Question: I've been scratching my head over this for the last few hours. I'm trying to make an input field that stays put at the bottom of the page, similar to the Omegle chat bar.

I've set my height to 100% (well, 99, because if it's set to 100 the page has unnecessary scroll bars) and set the CSS 'bottom' property to '0', but no matter what I try, the bar stays floating around 10% down the page.
My CSS code is:
'''
html {
height:99%;
width:99%;
}
input.chatbar {
bottom:0;
width:90%;
height:5%;
outline:none;
resize: none;
border:none;
border-bottom:#000 medium solid !important;
}
'''
and my HTML code is
'''
<!DOCTYPE html PUBLIC "-//W3C//DTD XHTML 1.0 Transitional//EN" "http://www.w3.org/TR/xhtml1/DTD/xhtml1-transitional.dtd">
<html xmlns="http://www.w3.org/1999/xhtml">
<head>
<meta http-equiv="Content-Type" content="text/html; charset=utf-8" />
<title>Global Chat</title>
</head>
<body>
<input class="chatbar" />
</body>
</html>
'''
and <URL> is a JSFiddle of it.
I want it to float above the page and scroll with the user, like the Omegle bar. How would I do this?
Sorry, I know this is a basic question, but I can't find the answer anywhere else.
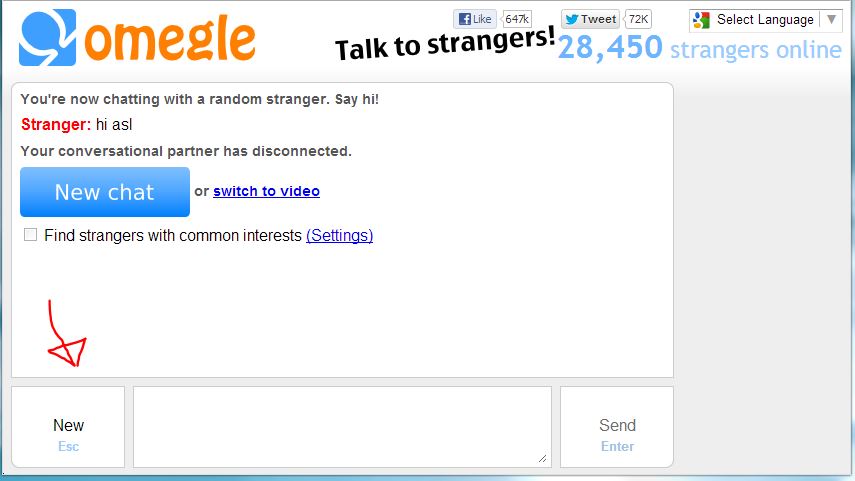
Answer: Add 'position: fixed;' to the css
Also be careful about the percent heights. Check out <URL>